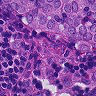
Metastatic tissue present: yes